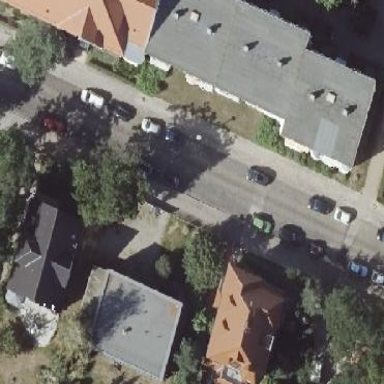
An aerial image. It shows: Building with apartments and flat roof.